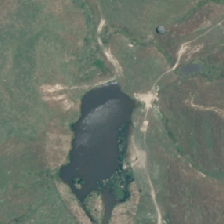
Land cover: lake_pond